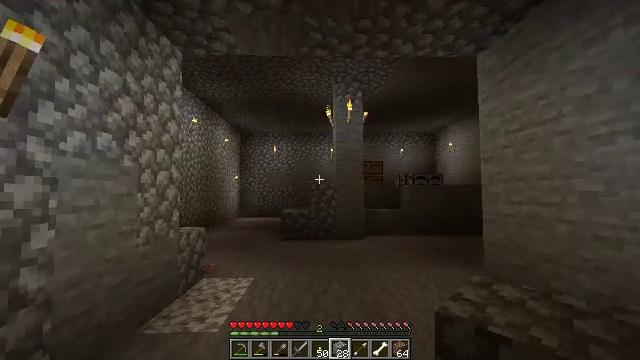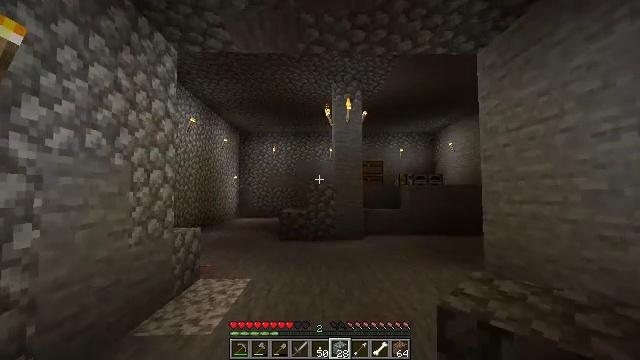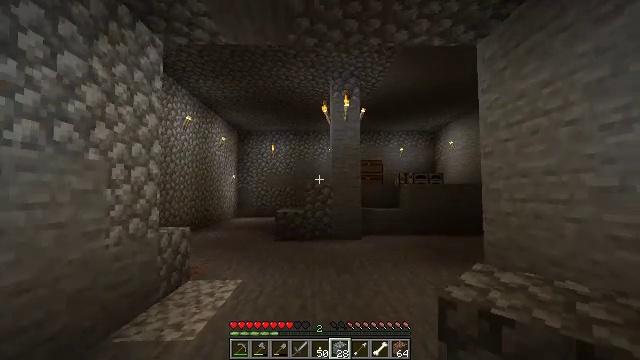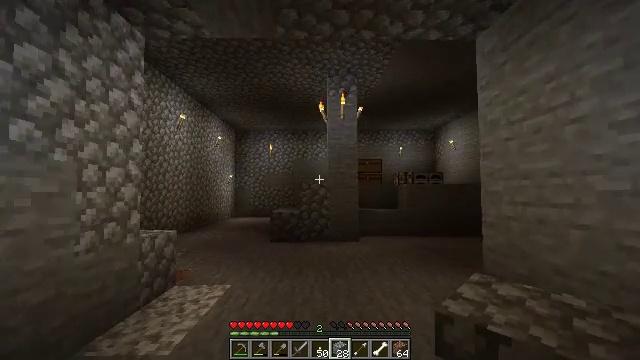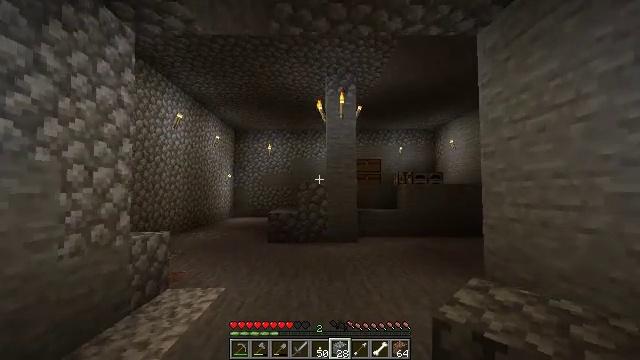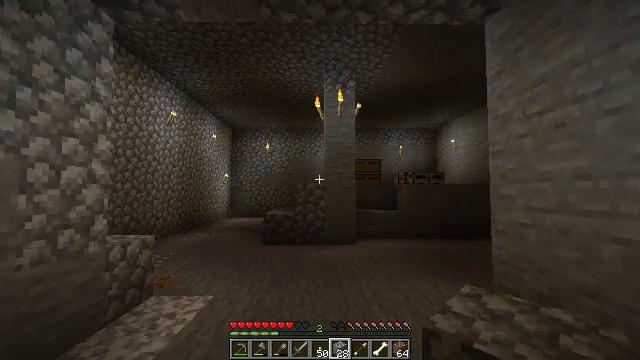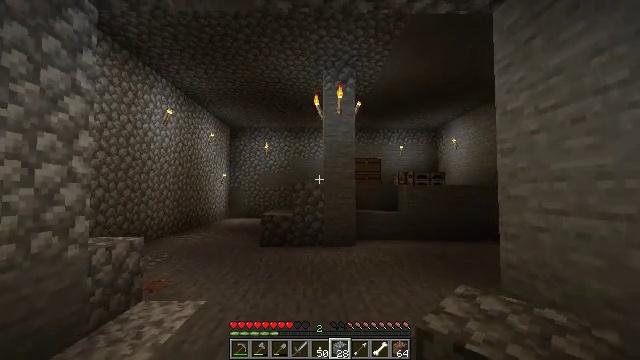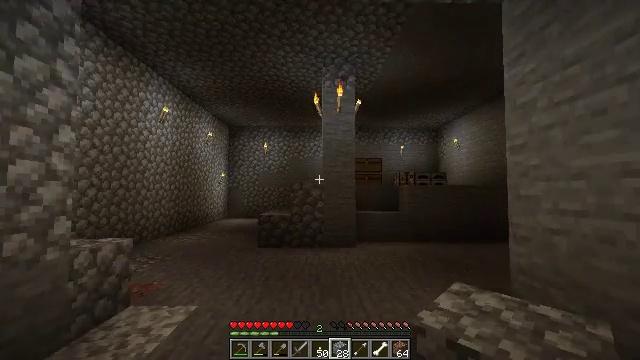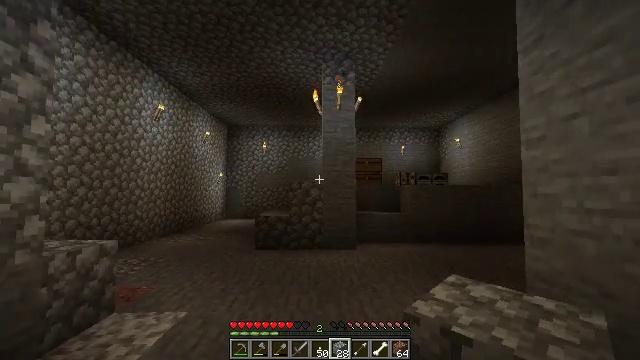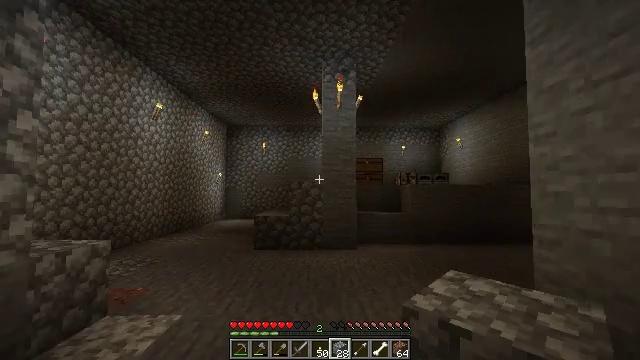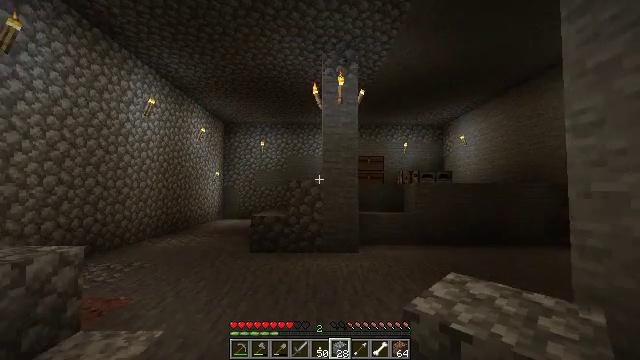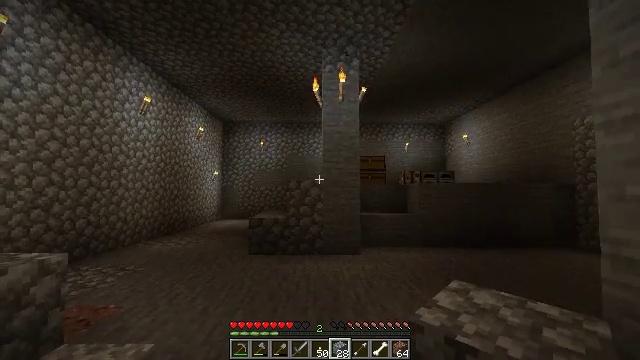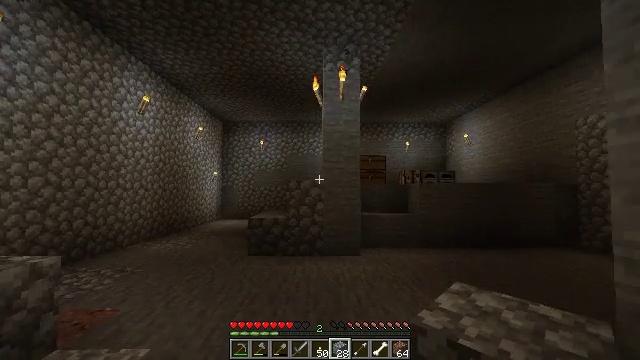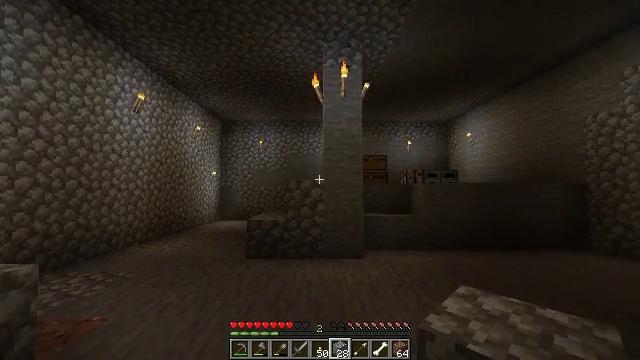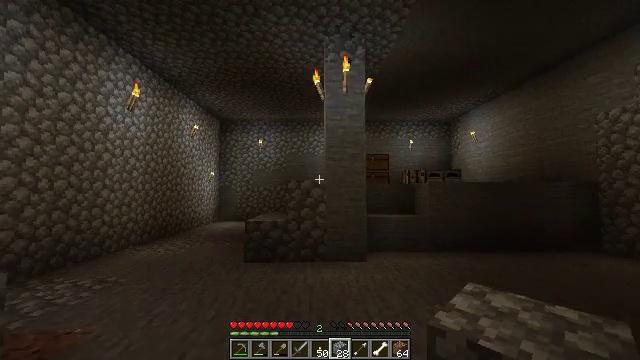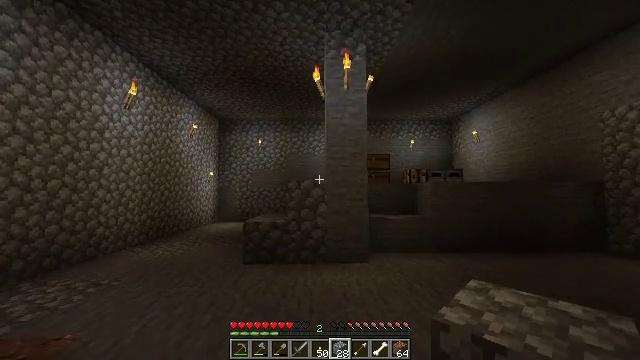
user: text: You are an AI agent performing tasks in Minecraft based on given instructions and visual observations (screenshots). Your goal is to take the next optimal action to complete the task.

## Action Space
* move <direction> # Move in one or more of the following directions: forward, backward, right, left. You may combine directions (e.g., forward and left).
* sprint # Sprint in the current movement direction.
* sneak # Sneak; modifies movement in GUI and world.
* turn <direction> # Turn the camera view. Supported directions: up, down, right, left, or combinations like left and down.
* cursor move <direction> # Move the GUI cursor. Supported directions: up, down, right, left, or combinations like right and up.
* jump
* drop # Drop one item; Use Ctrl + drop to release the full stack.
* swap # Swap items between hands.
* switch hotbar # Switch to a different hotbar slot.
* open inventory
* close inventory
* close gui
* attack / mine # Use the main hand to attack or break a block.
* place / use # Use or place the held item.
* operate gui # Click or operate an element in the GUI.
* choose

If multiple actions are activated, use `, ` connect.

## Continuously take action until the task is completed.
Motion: motion action
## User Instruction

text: Prepare granite stairs on the crafting table.
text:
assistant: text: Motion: move forward and move right
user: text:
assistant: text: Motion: move forward and move right
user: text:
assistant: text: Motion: move forward
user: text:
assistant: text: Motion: move forward
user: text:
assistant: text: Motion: move forward
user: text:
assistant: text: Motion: move forward
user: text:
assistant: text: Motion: move forward
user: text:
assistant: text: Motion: move forward
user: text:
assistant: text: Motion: move forward
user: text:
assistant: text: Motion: move forward
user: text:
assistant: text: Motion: move forward
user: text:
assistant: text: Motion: move forward
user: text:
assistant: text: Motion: move forward
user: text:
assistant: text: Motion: move forward
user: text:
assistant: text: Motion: move forward
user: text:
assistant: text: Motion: move forward and move left
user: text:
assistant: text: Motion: move forward and move left
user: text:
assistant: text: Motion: move forward and move left
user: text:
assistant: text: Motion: move forward and move left, turn right
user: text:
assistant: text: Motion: move forward and move left, turn right and down
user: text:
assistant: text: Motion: move forward and move left, turn right and down
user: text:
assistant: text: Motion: move forward, turn right and down
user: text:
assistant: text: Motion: move forward
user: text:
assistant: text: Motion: move forward
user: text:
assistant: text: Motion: move forward
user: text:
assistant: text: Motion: move forward
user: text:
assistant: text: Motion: move forward
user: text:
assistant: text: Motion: move forward
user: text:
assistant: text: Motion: move forward
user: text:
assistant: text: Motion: move forward